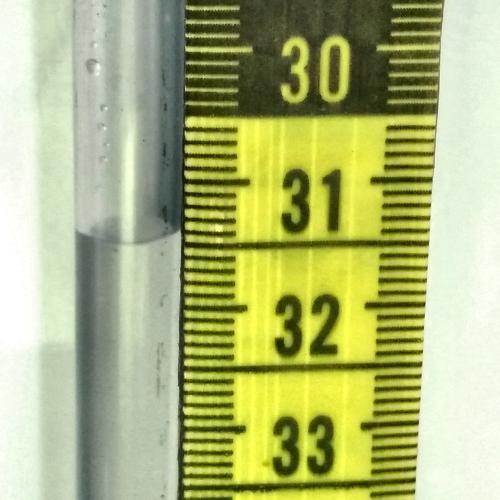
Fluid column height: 31.4 cm